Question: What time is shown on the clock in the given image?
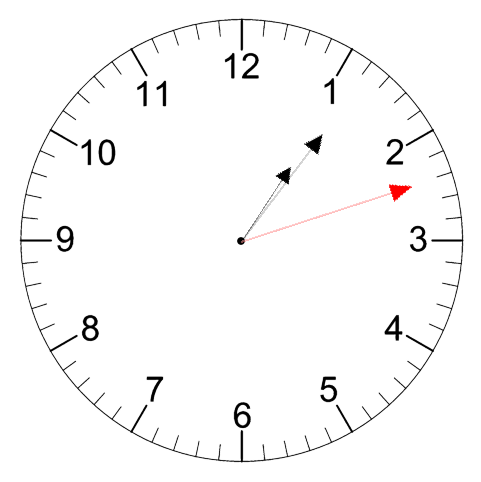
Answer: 01:06:12